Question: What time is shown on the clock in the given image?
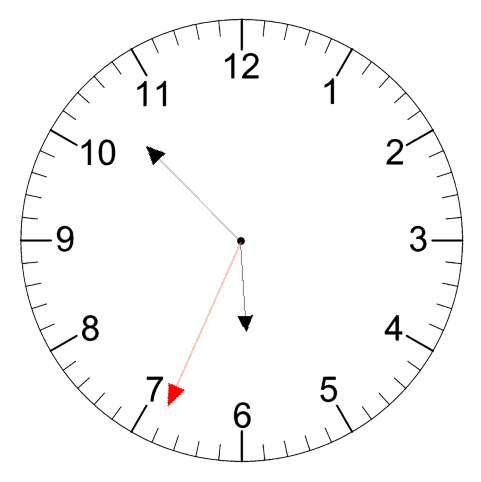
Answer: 05:52:34